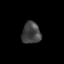
Tissue: skin
Cell type: Epithelial cells
Senescence score: 0.2789
Nuclear area (px): 399
Mean DAPI intensity: 66.301